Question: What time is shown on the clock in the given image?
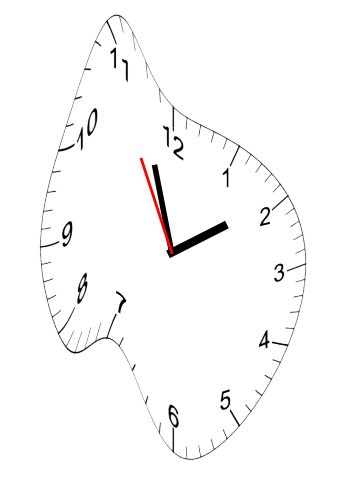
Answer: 01:56:55